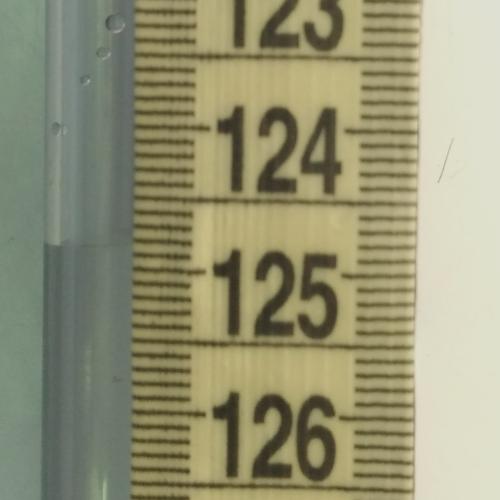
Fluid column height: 124.8 cm